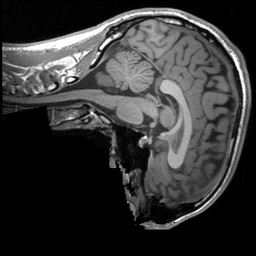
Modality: T1w
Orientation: sagittal
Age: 31
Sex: male
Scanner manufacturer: siemens
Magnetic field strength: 3 T
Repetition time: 1.9 s
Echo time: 0.00232 s